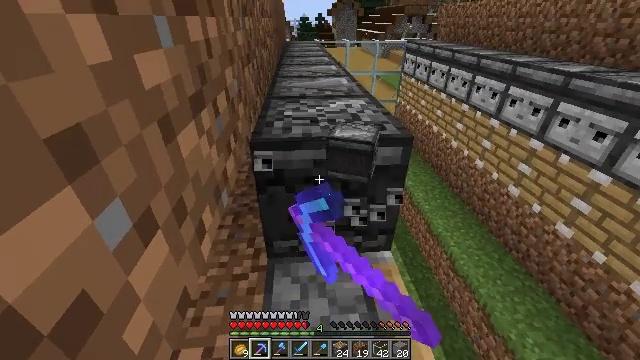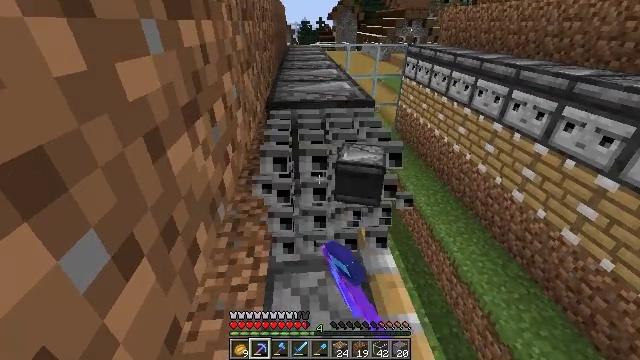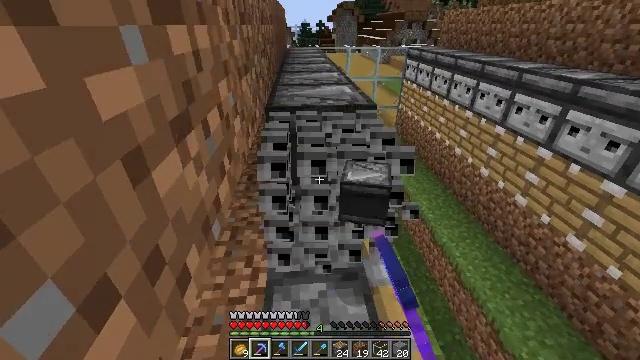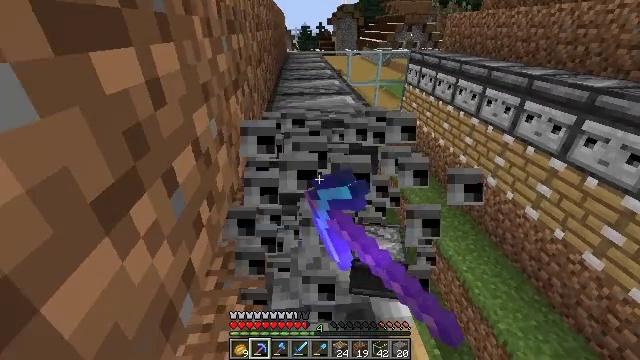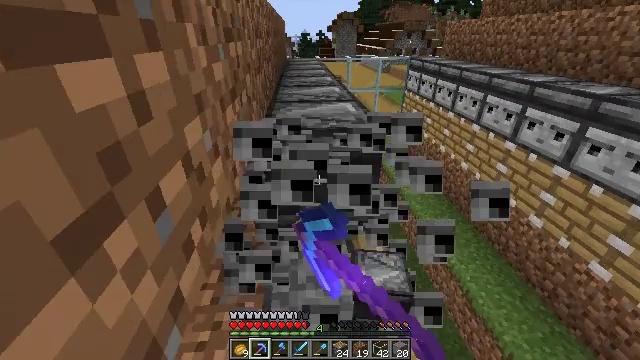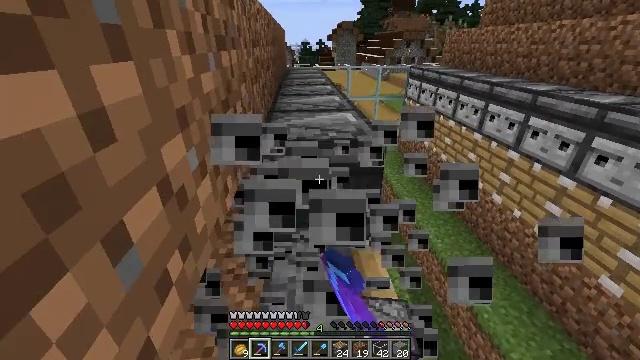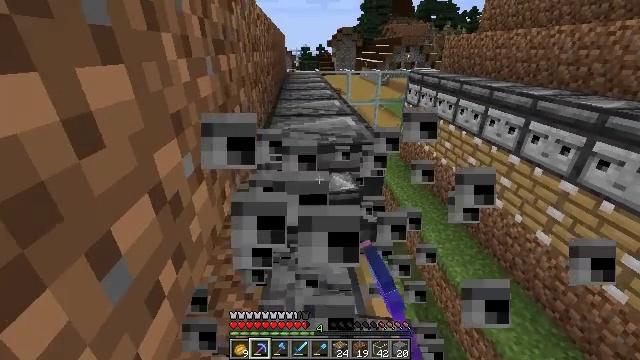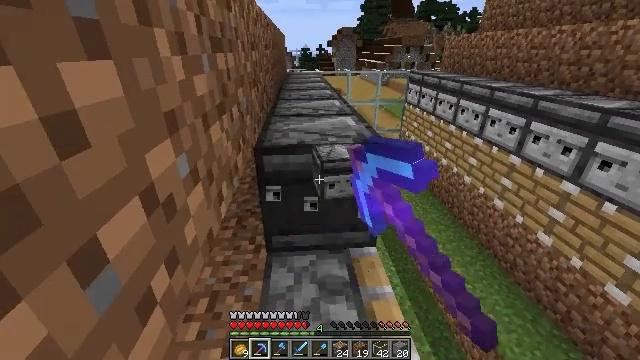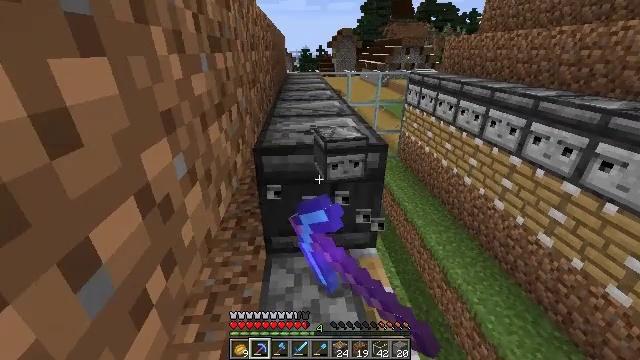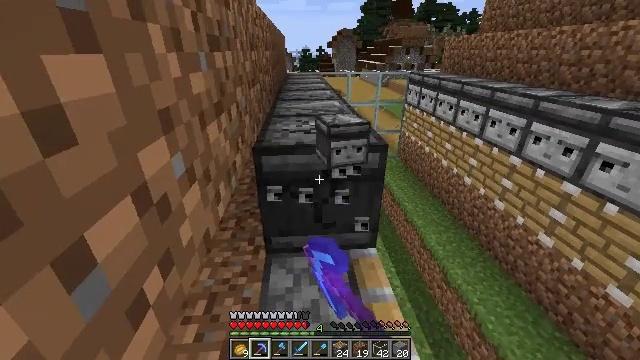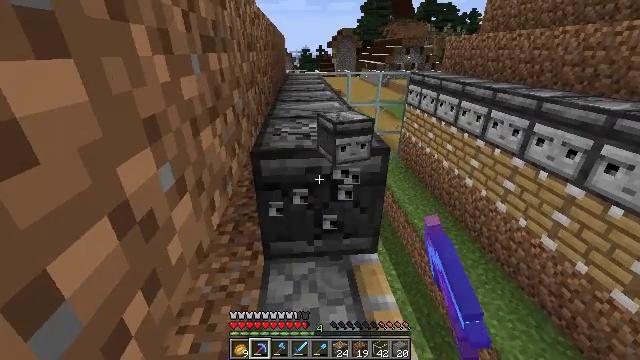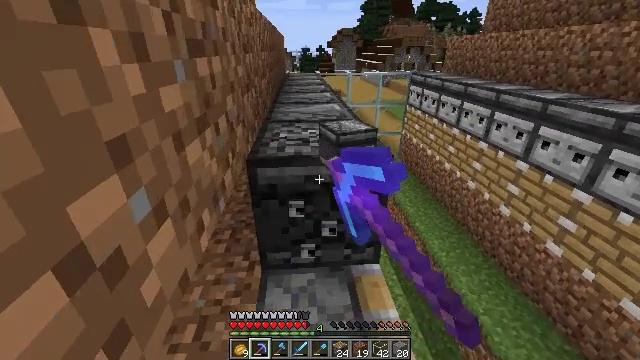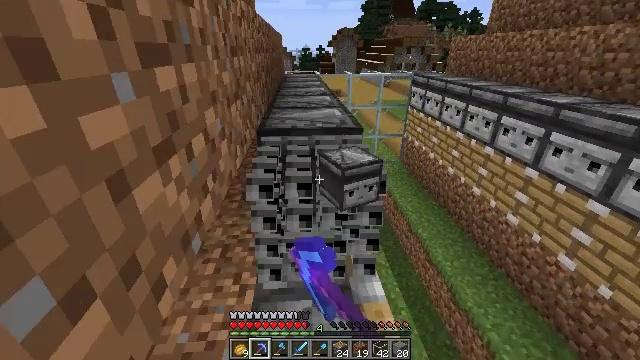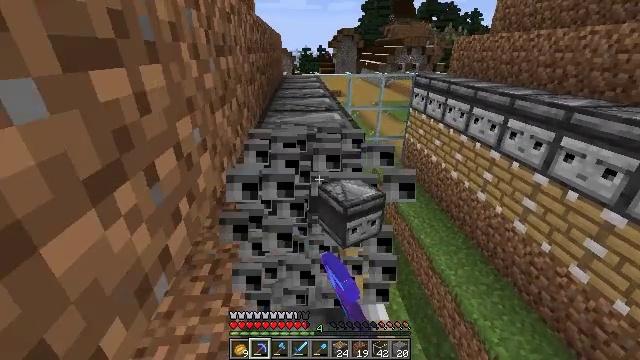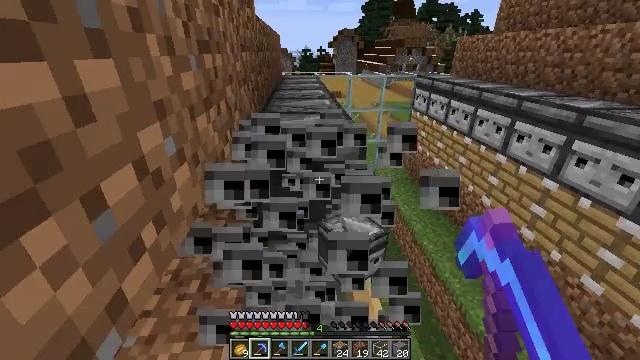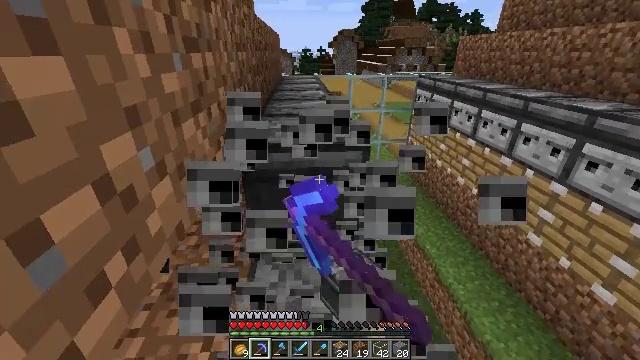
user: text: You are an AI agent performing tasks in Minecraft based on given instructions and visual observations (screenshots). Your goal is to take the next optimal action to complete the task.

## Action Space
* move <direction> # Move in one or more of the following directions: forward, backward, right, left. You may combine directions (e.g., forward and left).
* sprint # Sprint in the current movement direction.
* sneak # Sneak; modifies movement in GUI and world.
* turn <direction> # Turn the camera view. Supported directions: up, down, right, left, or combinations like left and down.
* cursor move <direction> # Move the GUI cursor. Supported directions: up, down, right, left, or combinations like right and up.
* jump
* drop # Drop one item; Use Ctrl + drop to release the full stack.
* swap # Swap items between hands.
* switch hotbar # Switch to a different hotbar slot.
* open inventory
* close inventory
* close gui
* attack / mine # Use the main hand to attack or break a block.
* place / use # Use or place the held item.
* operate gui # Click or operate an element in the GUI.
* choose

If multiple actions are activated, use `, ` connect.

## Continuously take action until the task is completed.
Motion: motion action
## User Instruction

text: Collect the observer.
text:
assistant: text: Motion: move forward, attack / mine
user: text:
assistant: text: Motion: move forward, attack / mine
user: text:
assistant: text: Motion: move forward, attack / mine
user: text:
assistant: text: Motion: turn up, attack / mine
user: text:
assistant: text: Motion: turn up, attack / mine
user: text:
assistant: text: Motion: attack / mine
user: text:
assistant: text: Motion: attack / mine
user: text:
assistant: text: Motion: attack / mine
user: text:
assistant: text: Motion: attack / mine
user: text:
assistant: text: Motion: move forward, attack / mine
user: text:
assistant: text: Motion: move forward, attack / mine
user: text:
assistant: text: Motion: move forward, attack / mine
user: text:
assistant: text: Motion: move forward, attack / mine
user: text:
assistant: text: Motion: move forward, attack / mine
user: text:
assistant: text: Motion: attack / mine
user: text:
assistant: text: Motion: attack / mine
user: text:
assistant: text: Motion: attack / mine
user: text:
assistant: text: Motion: attack / mine
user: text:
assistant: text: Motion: attack / mine
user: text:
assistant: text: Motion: move forward, attack / mine
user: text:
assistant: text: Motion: move forward, attack / mine
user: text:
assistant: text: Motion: move forward, turn left, attack / mine
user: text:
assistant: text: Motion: move forward, attack / mine
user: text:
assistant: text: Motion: attack / mine
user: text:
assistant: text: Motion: attack / mine
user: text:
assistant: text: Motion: attack / mine
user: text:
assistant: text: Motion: attack / mine
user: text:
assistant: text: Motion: attack / mine
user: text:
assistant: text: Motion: attack / mine
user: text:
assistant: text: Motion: move forward, attack / mine